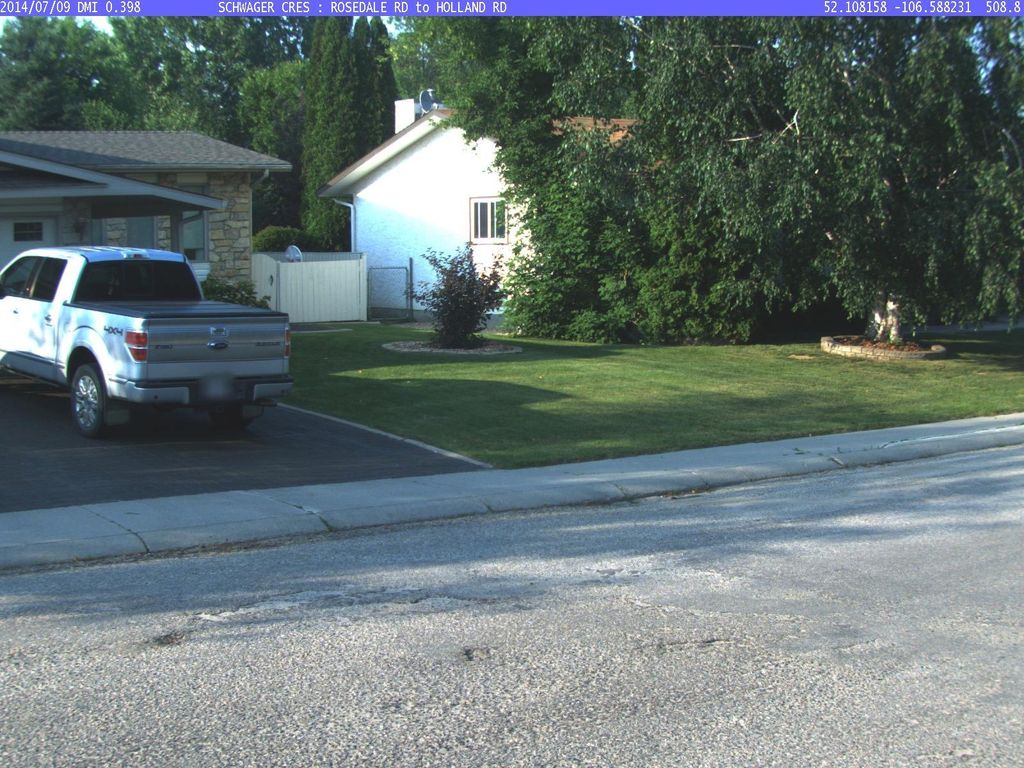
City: saskatoon